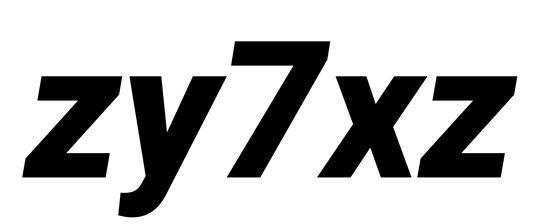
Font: Roboto-Italic_Black_Italic